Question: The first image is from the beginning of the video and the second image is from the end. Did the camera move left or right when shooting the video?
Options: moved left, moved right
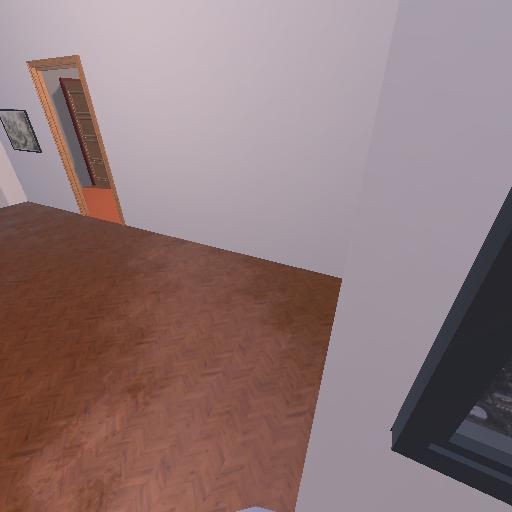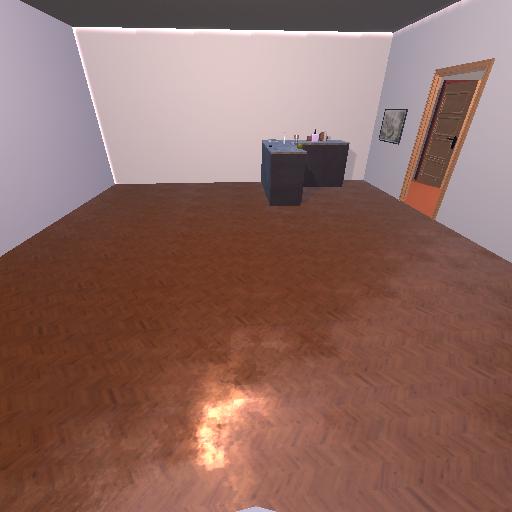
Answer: moved left